Question: For the past months I've been getting into Web Development, I tried both sides of the coin: ASP.NET and PHP, I quickly fell in love with the second, the documentation and the community was just very helpful.
I started out by reading , this gave me a decent grasp over the language.

Enter frameworks! After going around the web, it became clear that there was one framework that really suited beginners: . I absolutely love CI, through out my programming experience in college I've always relied on good books. CI didn't need a book. The documentation is so well written anyone with a little bit of PHP experience can get into it.
Learning CI led me to development websites (such as Stackoverflow) and I started reading things that kinda make me sad, "CI doesn't scale on big projects", "CI isn't even a framework", "CI is for newbies, get pro like me bro".
Ok, so maybe CI shouldn't be used for huge projects - at least that's what I got from the overall community. But I'm wondering here, where should I go from now? I feel like I should get some experience in at least a few MVC frameworks, but it's kinda confusing on where to go at this point, today is best, tomorrow is, but damm, that s looking good too! All of these frameworks are getting updated to 2.0 and the documentation is scarce, there's not many books going around (if any), the respective websites have a lot of information, but for someone coming from CI, it all just feels very intimidating to start out. Starting projects with Windows CMD? PHP accelerators?
I'm guess what I'm trying to ask here is, how do you professionals see the PHP framework world these days? Which Framework would you recommend? Should I hop into this 2.0 bubble or are these versions not stable yet? And if possible, could you point me in a general direction when it comes to documentation?
Thank you for your time.
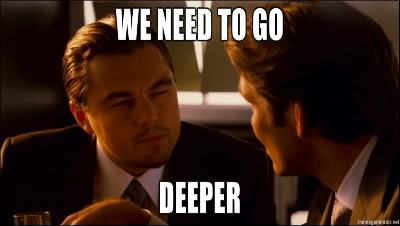
Answer: A framework is merely a tool to achieve a purpose. For you, to get a grip on the language try continuing with CI. The things you will learn - the concepts - will translate to other frameworks, even if their implementation is slightly differnt.
I personally favour Yii, but I have dug up symfony, zend and CI as well as few others in the past. One is not better than the other for most apps; look into differnt things, see what you like and roll with it.